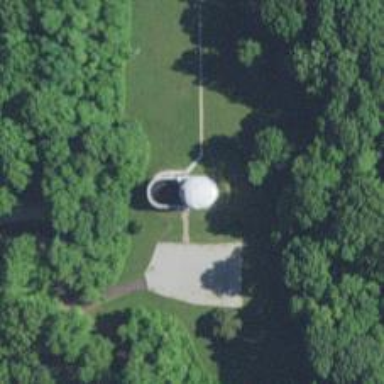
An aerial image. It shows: Observatory.